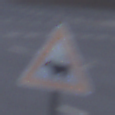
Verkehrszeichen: ViehtriebRechts
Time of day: SunriseSunset
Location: Outdoor (Urban)
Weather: PartlyCloudy
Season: NotSpecified
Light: Natural